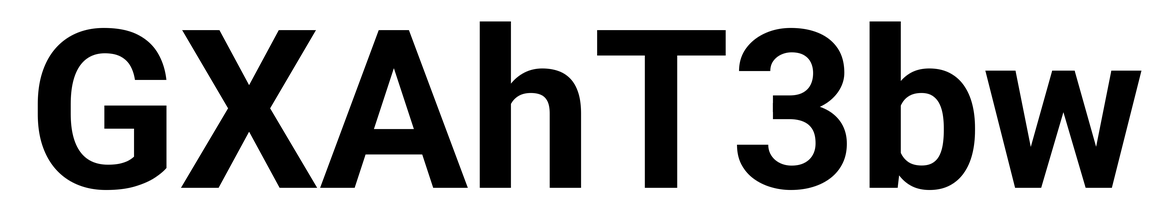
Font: Roboto_Bold